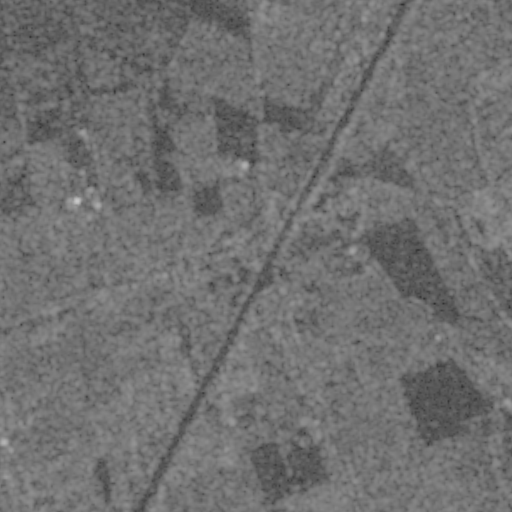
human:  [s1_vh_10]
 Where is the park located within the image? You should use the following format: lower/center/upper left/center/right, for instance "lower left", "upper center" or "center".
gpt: The park is located in the center of the image.
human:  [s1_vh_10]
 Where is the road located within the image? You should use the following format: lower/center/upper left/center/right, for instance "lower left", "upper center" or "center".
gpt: There is no road in the image.

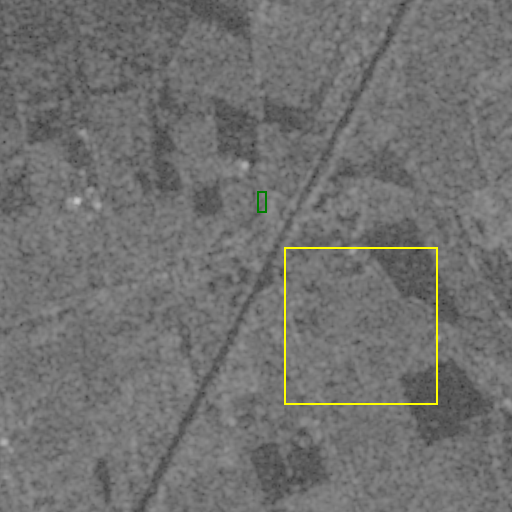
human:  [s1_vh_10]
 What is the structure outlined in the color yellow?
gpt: The structure outlined in yellow is a crop field.
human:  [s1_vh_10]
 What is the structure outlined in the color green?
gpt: The structure outlined in green is a park.
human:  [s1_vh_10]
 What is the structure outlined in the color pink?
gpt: There is no pink outline.